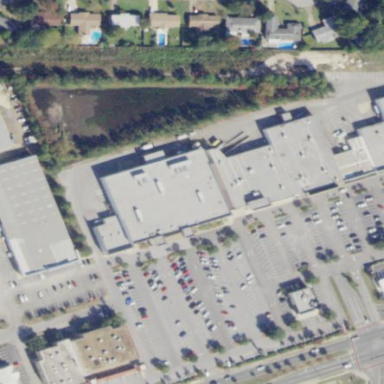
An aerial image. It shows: Retail building housing supermarket.